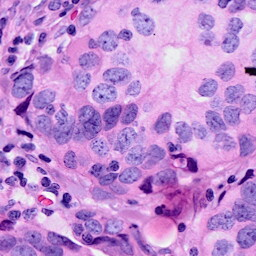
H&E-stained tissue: Breast